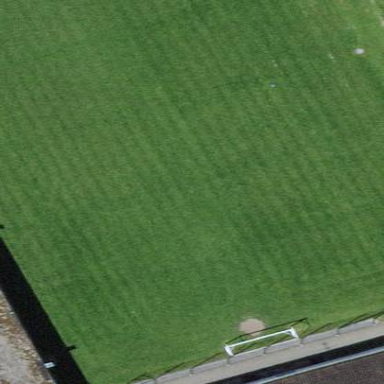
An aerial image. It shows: Soccer pitch with grass surface for leisure land.